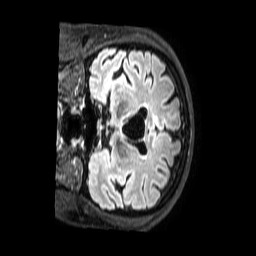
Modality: FLAIR
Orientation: coronal
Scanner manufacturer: philips
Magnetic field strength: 3 T
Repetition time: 4.8 s
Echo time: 0.2858 s